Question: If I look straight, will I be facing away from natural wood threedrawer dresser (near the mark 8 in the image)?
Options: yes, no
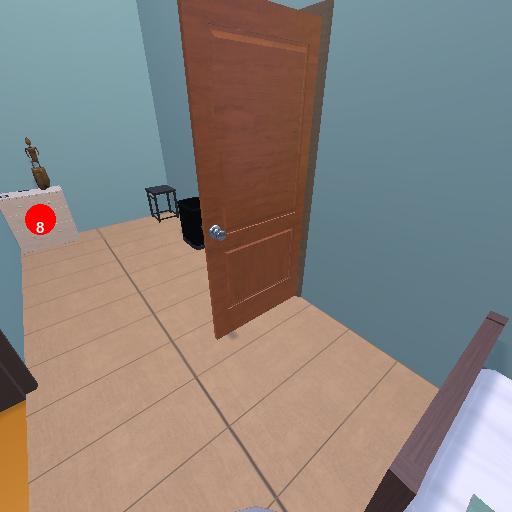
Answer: yes